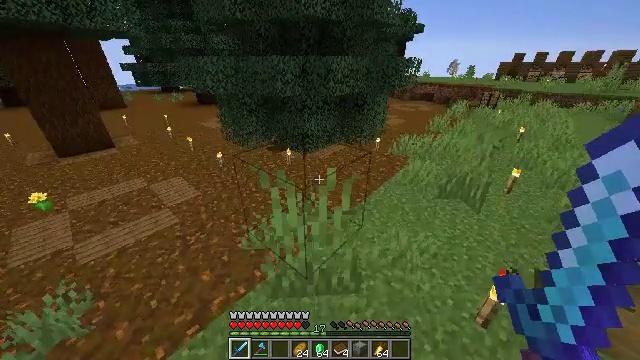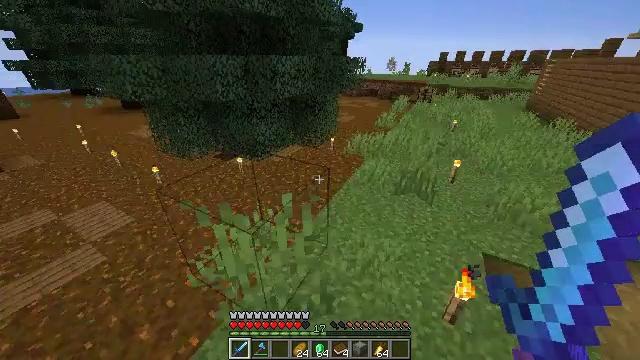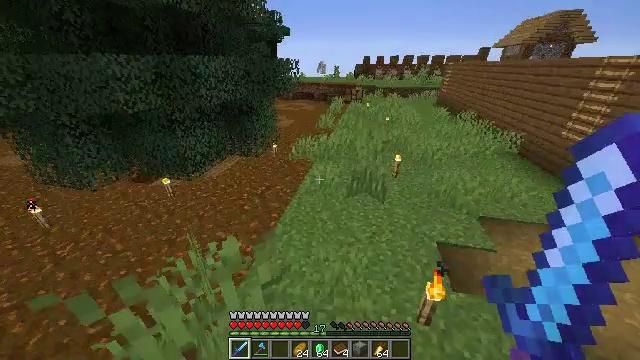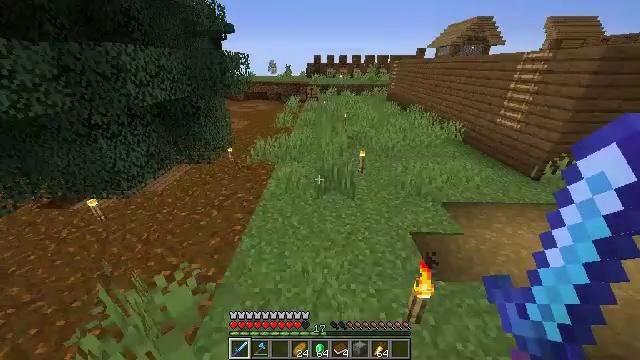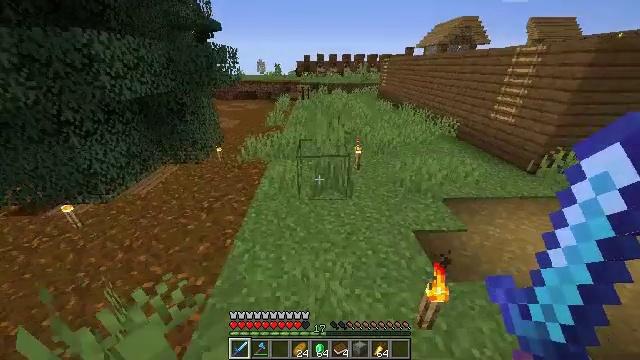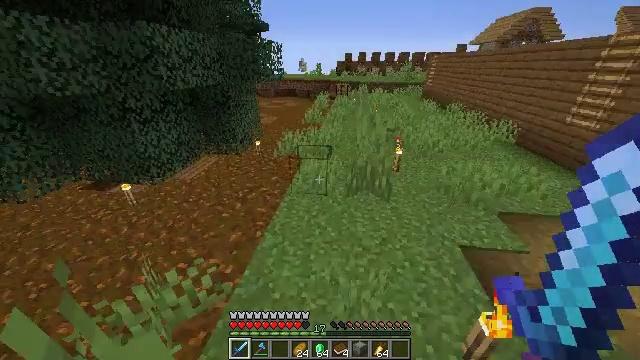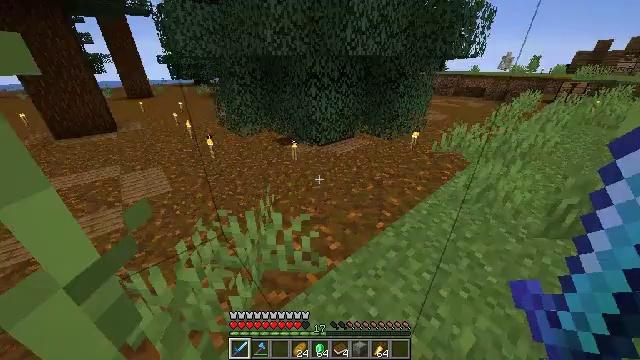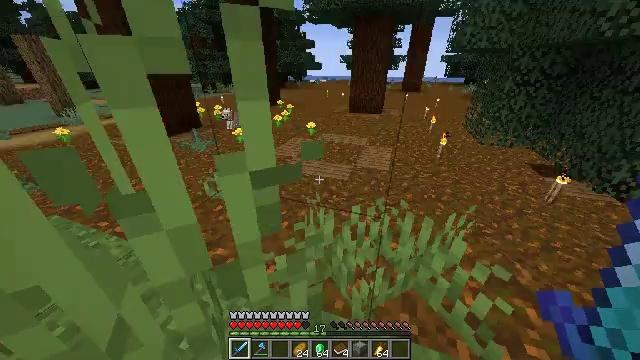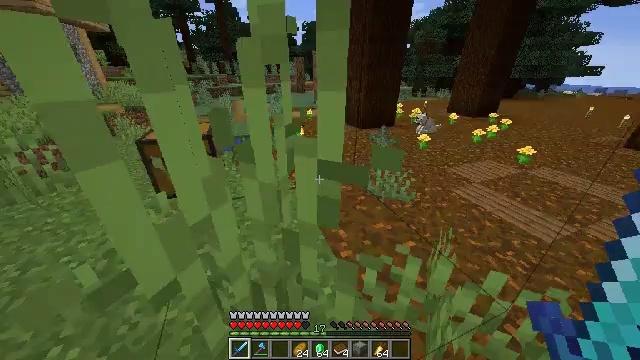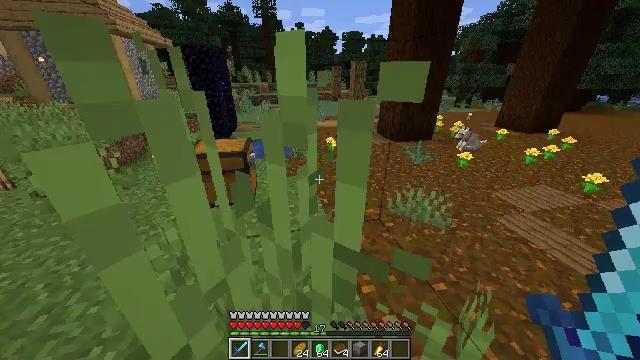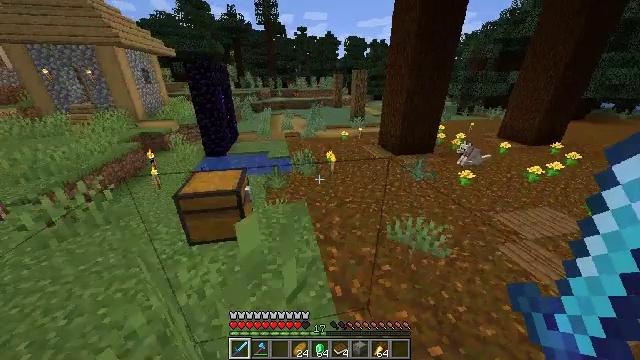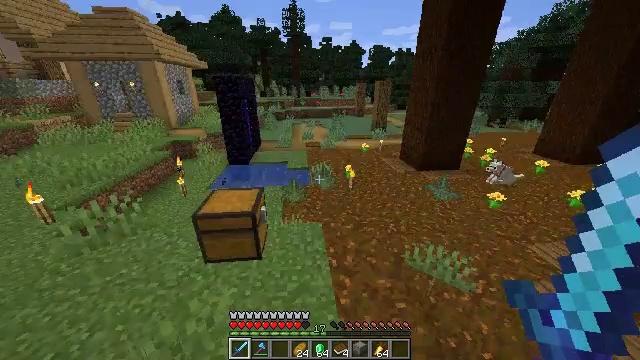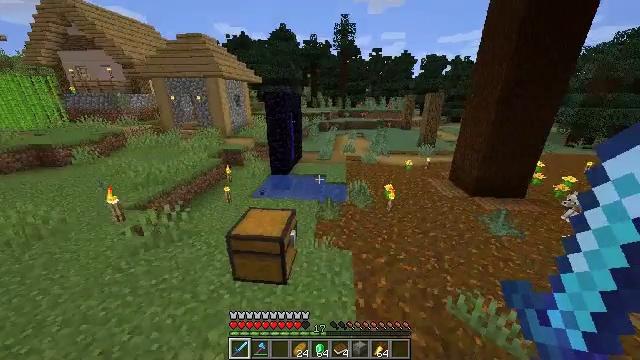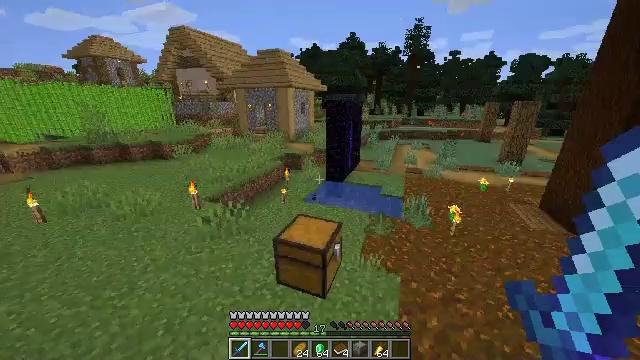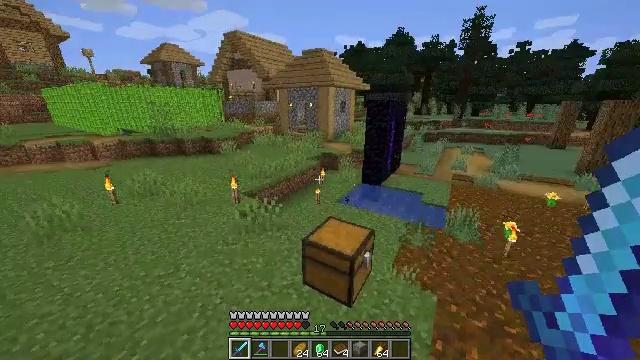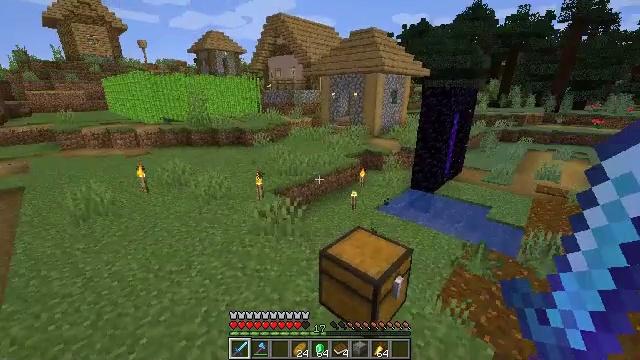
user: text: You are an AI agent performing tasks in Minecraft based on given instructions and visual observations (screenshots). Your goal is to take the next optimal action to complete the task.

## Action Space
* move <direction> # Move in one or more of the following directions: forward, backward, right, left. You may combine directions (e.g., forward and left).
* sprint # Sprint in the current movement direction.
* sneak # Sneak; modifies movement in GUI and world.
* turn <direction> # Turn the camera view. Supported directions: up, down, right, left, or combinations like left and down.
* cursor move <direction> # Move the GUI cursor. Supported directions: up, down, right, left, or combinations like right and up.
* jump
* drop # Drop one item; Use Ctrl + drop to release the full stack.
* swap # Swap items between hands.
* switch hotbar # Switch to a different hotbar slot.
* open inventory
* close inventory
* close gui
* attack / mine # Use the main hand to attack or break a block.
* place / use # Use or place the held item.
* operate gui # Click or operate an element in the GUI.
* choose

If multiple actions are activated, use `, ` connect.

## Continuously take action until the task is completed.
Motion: motion action
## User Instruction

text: Get a golden helmet by crafting.
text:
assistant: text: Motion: move forward, sprint, turn right, jump
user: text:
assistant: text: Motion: move forward, sprint, turn right, jump
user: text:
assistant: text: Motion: move forward, sprint, turn right, jump
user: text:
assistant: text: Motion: move forward, sprint, turn right, jump
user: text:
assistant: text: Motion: move forward, sprint, turn left, jump
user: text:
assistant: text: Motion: move forward, sprint, turn left, jump
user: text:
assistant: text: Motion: move forward, turn left
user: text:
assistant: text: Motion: move forward, turn left and up
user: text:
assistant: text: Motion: move forward, turn left and up, jump
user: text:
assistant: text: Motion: move forward, jump
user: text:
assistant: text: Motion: move forward, turn left and up, jump
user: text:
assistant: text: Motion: move forward, turn left and up, jump
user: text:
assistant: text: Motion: turn left and up, jump
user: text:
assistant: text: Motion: move forward, turn left, jump
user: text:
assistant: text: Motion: move forward, turn left, jump
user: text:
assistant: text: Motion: move forward, turn left, jump
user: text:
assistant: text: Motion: move forward, turn left, jump
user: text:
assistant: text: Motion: move forward, jump
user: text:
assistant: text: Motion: move forward, jump
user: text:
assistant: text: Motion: move forward, jump
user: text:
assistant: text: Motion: move forward, turn down, jump
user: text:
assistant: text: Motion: move forward, turn right and down, jump
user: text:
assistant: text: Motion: move forward, turn right and down
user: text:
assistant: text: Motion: move forward, turn right and down, use / place
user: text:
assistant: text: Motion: turn right and down, use / place
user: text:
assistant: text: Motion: use / place
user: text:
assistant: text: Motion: turn down, use / place
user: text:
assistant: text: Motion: turn down, use / place
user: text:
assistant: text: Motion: cursor move left and down, open gui
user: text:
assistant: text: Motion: cursor move left and up